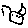
Label: cat